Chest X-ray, PA view. Patient: 48 years old, sex F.
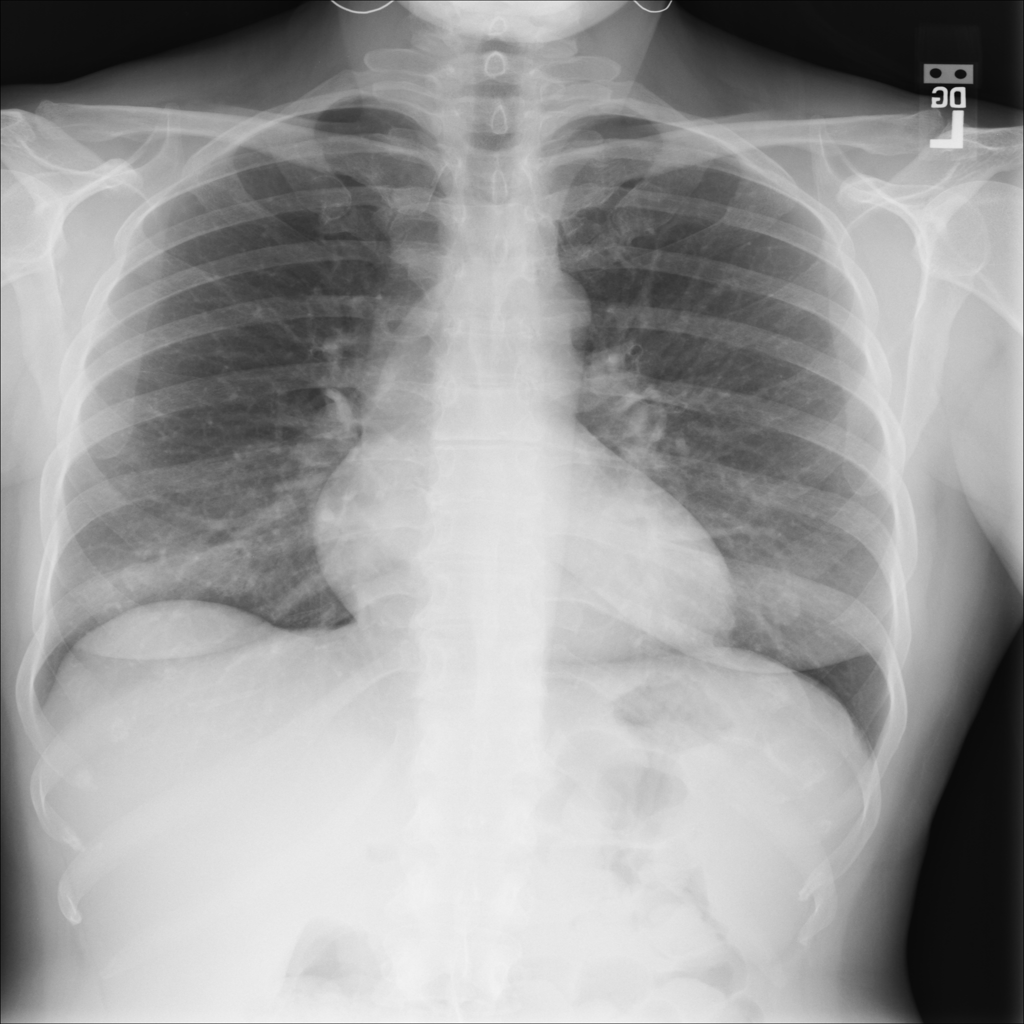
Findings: No Finding